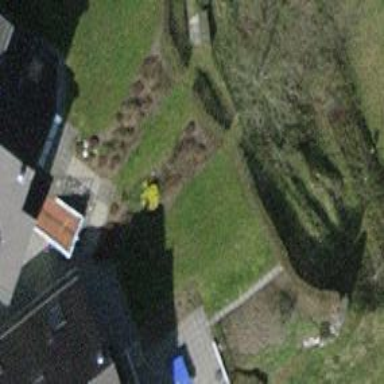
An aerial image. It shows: Hedge acting as barrier.